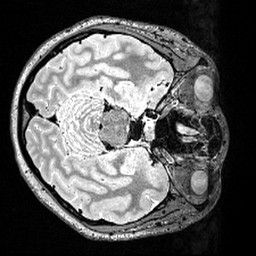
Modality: T2w
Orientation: axial
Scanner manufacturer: siemens
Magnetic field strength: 3 T
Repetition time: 3.2 s
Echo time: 0.566 s